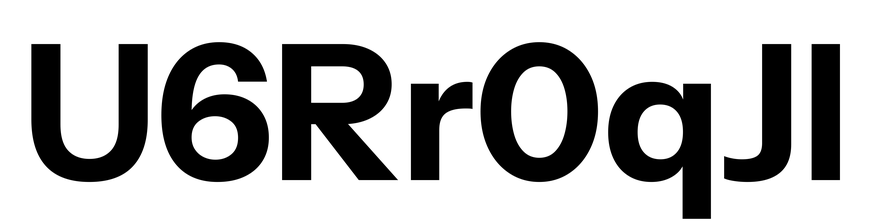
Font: InstrumentSans_Bold